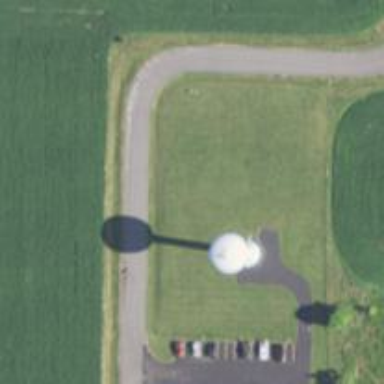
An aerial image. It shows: Water tower that is man-made.